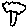
Label: tree